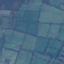
Land use / land cover class: Pasture